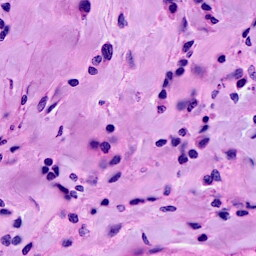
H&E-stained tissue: Breast